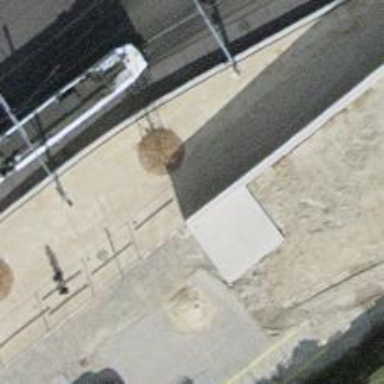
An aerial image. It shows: Retaining wall.